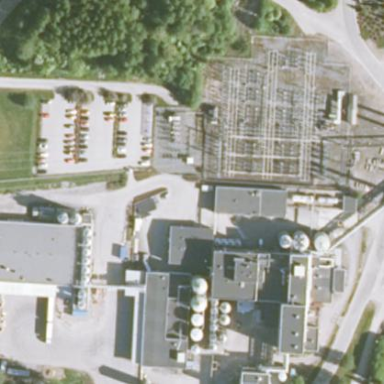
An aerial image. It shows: Industrial power substation enclosed by fence.